Interaction volume radius: 10 \u00c5
Interaction volume height: 40 \u00c5
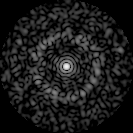
Disorder parameter: 0.8285